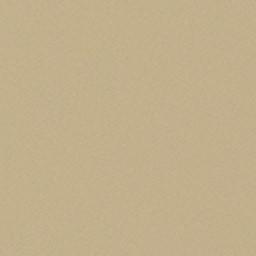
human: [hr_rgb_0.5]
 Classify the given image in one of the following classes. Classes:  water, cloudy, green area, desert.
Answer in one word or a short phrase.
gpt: desert